Here is the raw accelerometer signal from a rotor rig, plotted against time. Based on the visible evidence, which rotor condition applies: normal, misalignment, unbalance, looseness?
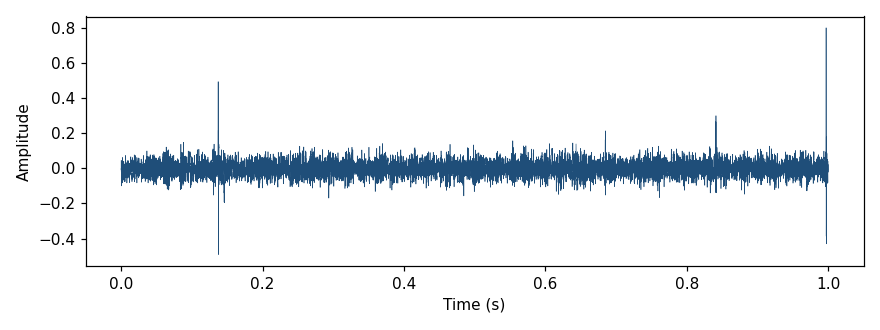
Answer: misalignment